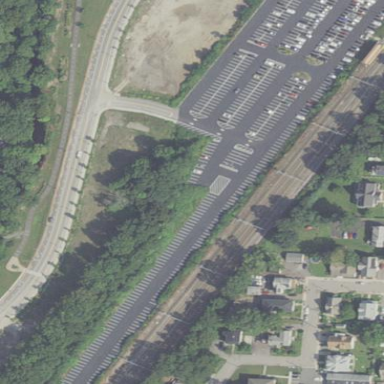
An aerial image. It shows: Parking area with surface dedicated for park and ride.